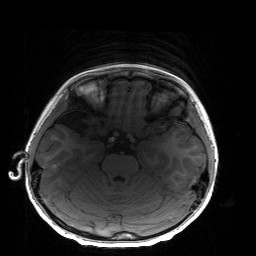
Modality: T1w
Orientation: coronal
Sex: male
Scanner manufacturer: siemens
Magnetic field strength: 3 T
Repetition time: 1.9 s
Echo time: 0.00243 s